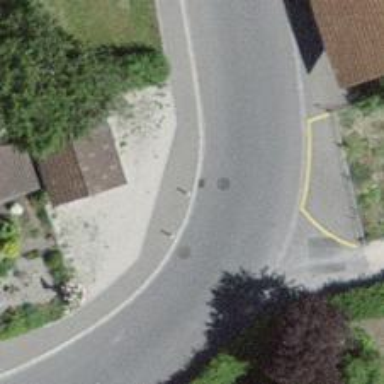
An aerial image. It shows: Bollard barrier.